Question: I'm trying to make a simple validation in JavaScript & PHP (for double checking) by using regex. I just want to check that the names will be allowed if there is at least two of these characters:
letters + accents + spaces + simple quotes + dash
'''
^[aA-zZ\u00C0-\u017F- \']{2,}$
'''

<URL>
But actually, brackets are allowed in my regex pattern (don't know why), and I'd like them to be excluded, how can I do that ?
I know that \u is not allowed in PCRE-like regular expressions.
Thanks
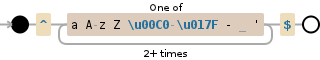
Answer: The square brackets are between 'A' and 'z' I think you meant to have 'a-zA-Z' in your regex.